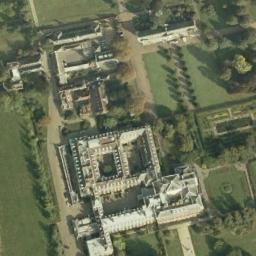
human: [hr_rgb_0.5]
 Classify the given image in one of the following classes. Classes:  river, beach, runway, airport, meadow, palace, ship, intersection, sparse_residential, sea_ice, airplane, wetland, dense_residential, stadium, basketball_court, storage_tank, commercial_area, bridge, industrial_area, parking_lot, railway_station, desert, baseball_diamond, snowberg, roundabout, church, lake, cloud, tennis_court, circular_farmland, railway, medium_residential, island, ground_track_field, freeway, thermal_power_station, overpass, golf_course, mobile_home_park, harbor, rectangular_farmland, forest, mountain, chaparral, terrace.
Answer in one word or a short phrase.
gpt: palace